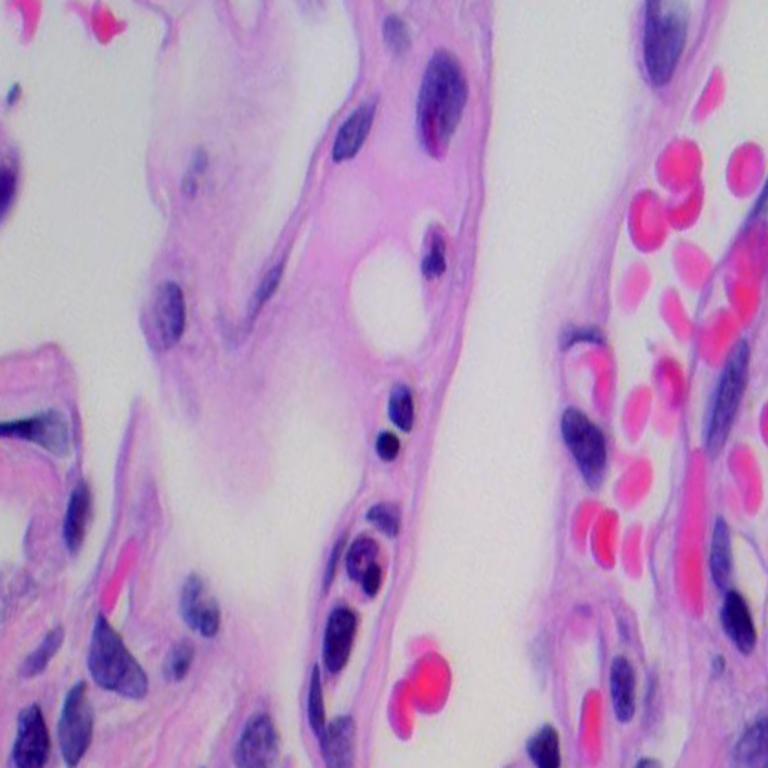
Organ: lung
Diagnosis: benign